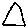
Label: triangle